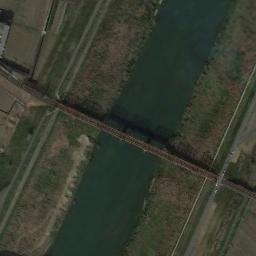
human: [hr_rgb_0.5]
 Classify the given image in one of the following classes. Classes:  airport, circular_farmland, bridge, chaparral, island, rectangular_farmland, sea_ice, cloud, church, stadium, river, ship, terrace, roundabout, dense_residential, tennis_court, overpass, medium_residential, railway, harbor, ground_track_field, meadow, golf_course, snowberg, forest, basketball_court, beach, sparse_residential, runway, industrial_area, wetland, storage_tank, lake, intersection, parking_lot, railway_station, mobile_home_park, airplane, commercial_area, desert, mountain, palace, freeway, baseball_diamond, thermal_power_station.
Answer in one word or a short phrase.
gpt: bridge